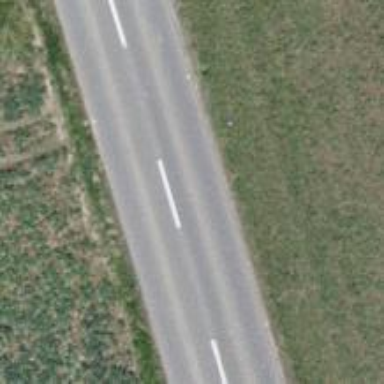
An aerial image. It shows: Tertiary road with asphalt surface.